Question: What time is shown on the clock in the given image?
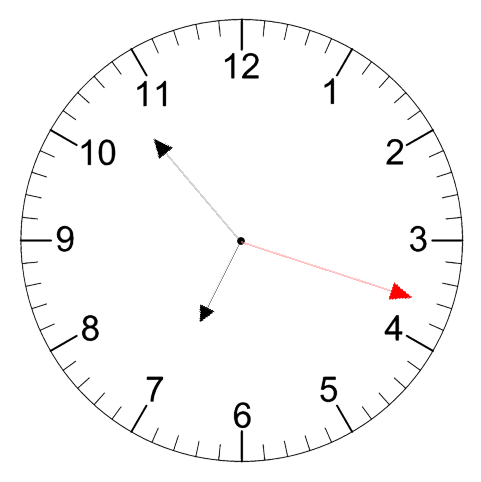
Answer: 06:53:18